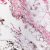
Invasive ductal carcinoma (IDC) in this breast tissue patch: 0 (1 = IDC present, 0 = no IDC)